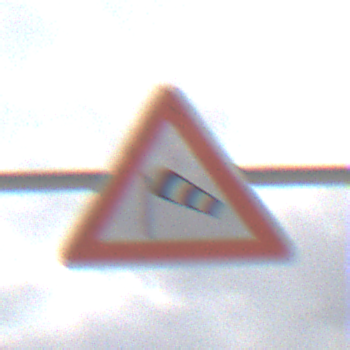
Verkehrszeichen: SeitenwindVonLinks
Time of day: MorningAfternoon
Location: Outdoor (Suburban)
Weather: PartlyCloudy
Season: NotSpecified
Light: Natural